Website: home-depot
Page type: billing-address
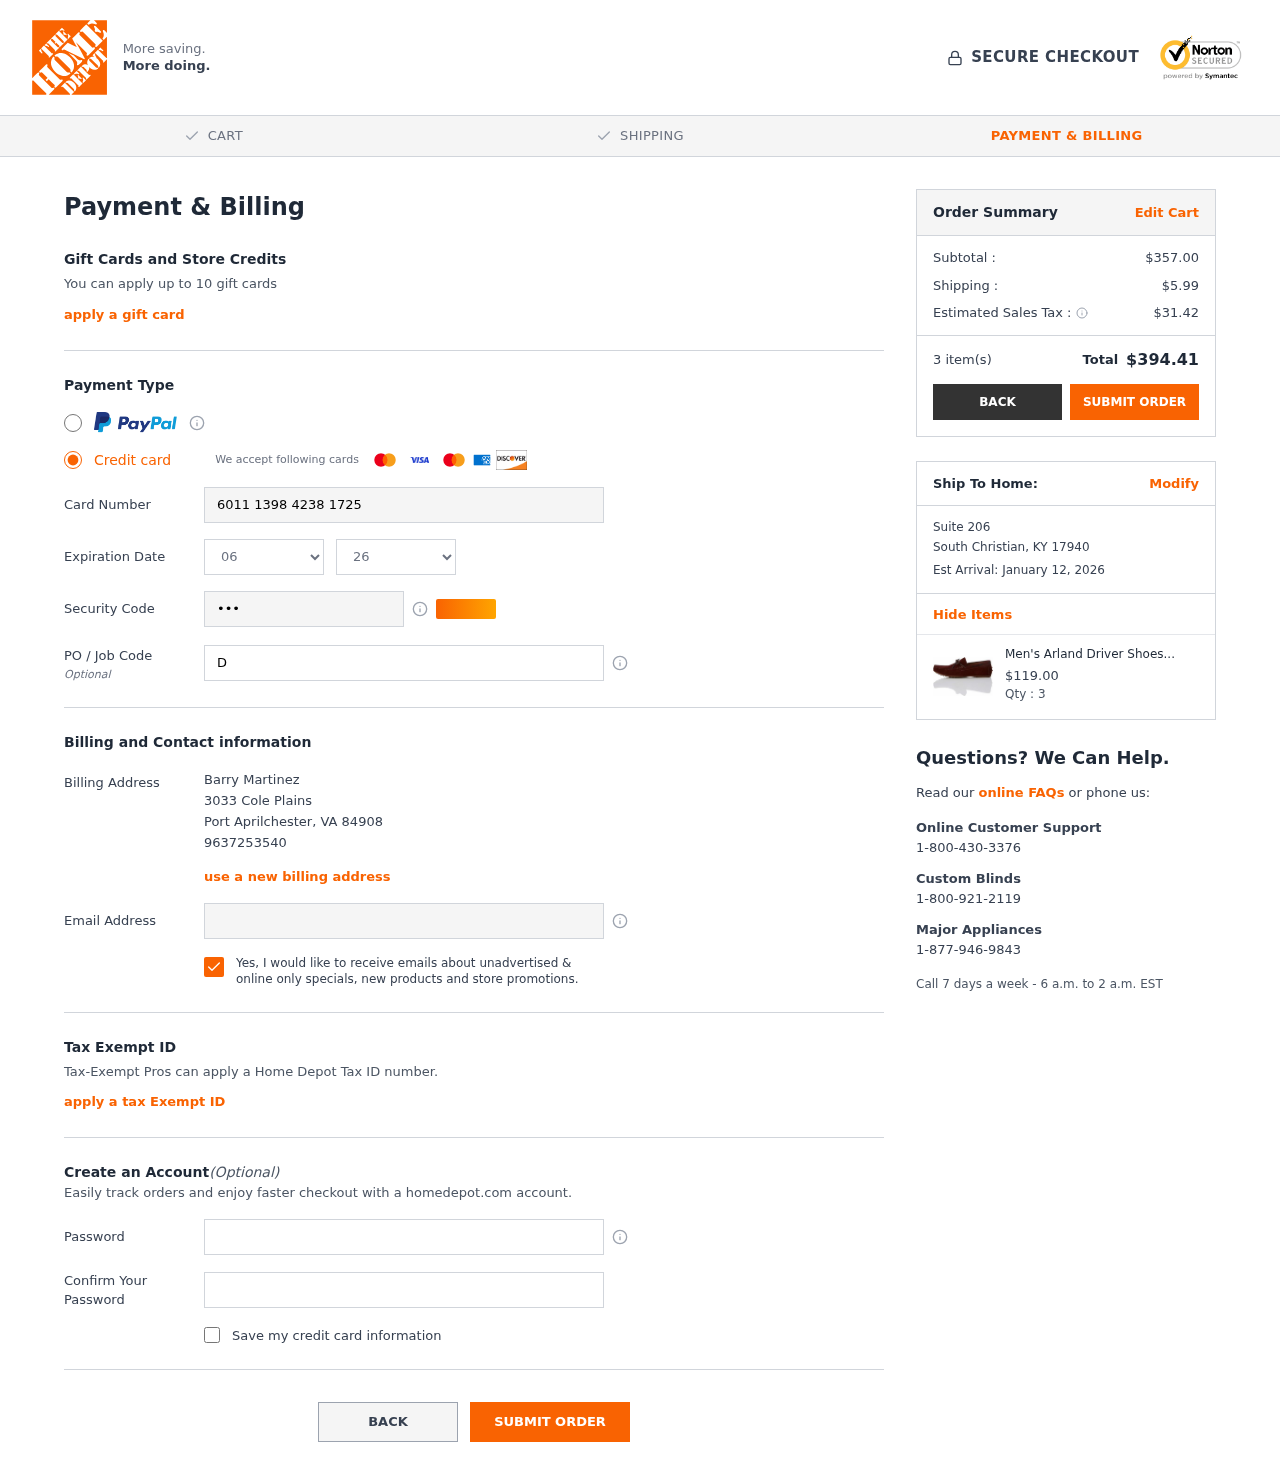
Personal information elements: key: PII_CARD_CVV
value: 995
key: PII_CARD_EXPIRY_MONTH
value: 06
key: PII_CARD_EXPIRY_YEAR
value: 26
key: PII_CARD_NUMBER
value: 6011 1398 4238 1725
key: PII_CITY
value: Port Aprilchester
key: PII_CITY2
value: South Christian
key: PII_EMAIL
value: barry.martinez@gmail.com
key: PII_FULLNAME
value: Barry Martinez
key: PII_JOB_CODE
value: DM-5455
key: PII_PHONE
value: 9637253540
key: PII_POSTCODE
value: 84908
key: PII_POSTCODE2
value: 17940
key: PII_STATE_ABBR
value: VA
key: PII_STATE_ABBR2
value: KY
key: PII_STREET
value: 3033 Cole Plains
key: PII_STREET2
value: Suite 206
Product elements: key: PRODUCT1_NAME
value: Men's Arland Driver Shoes, Red (Burgundy Burgundy), 43 EU
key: PRODUCT1_PRICE
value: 119
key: PRODUCT1_QUANTITY
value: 3
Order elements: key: ORDER_SUBTOTAL
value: $357.00
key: ORDER_SHIPPING_COST
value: $5.99
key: ORDER_TAX
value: $31.42
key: ORDER_NUM_ITEMS
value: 3 item(s)
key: ORDER_TOTAL
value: $394.41
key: ORDER_DELIVERY_DATE
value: Est Arrival: January 12, 2026